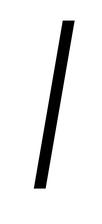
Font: Roboto-Italic_Condensed_Light_Italic